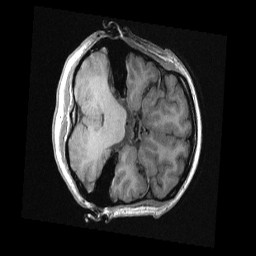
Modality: T1w
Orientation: axial
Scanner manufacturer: ge
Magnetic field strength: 3 T
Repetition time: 0.007256 s
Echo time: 0.002564 s